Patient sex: M
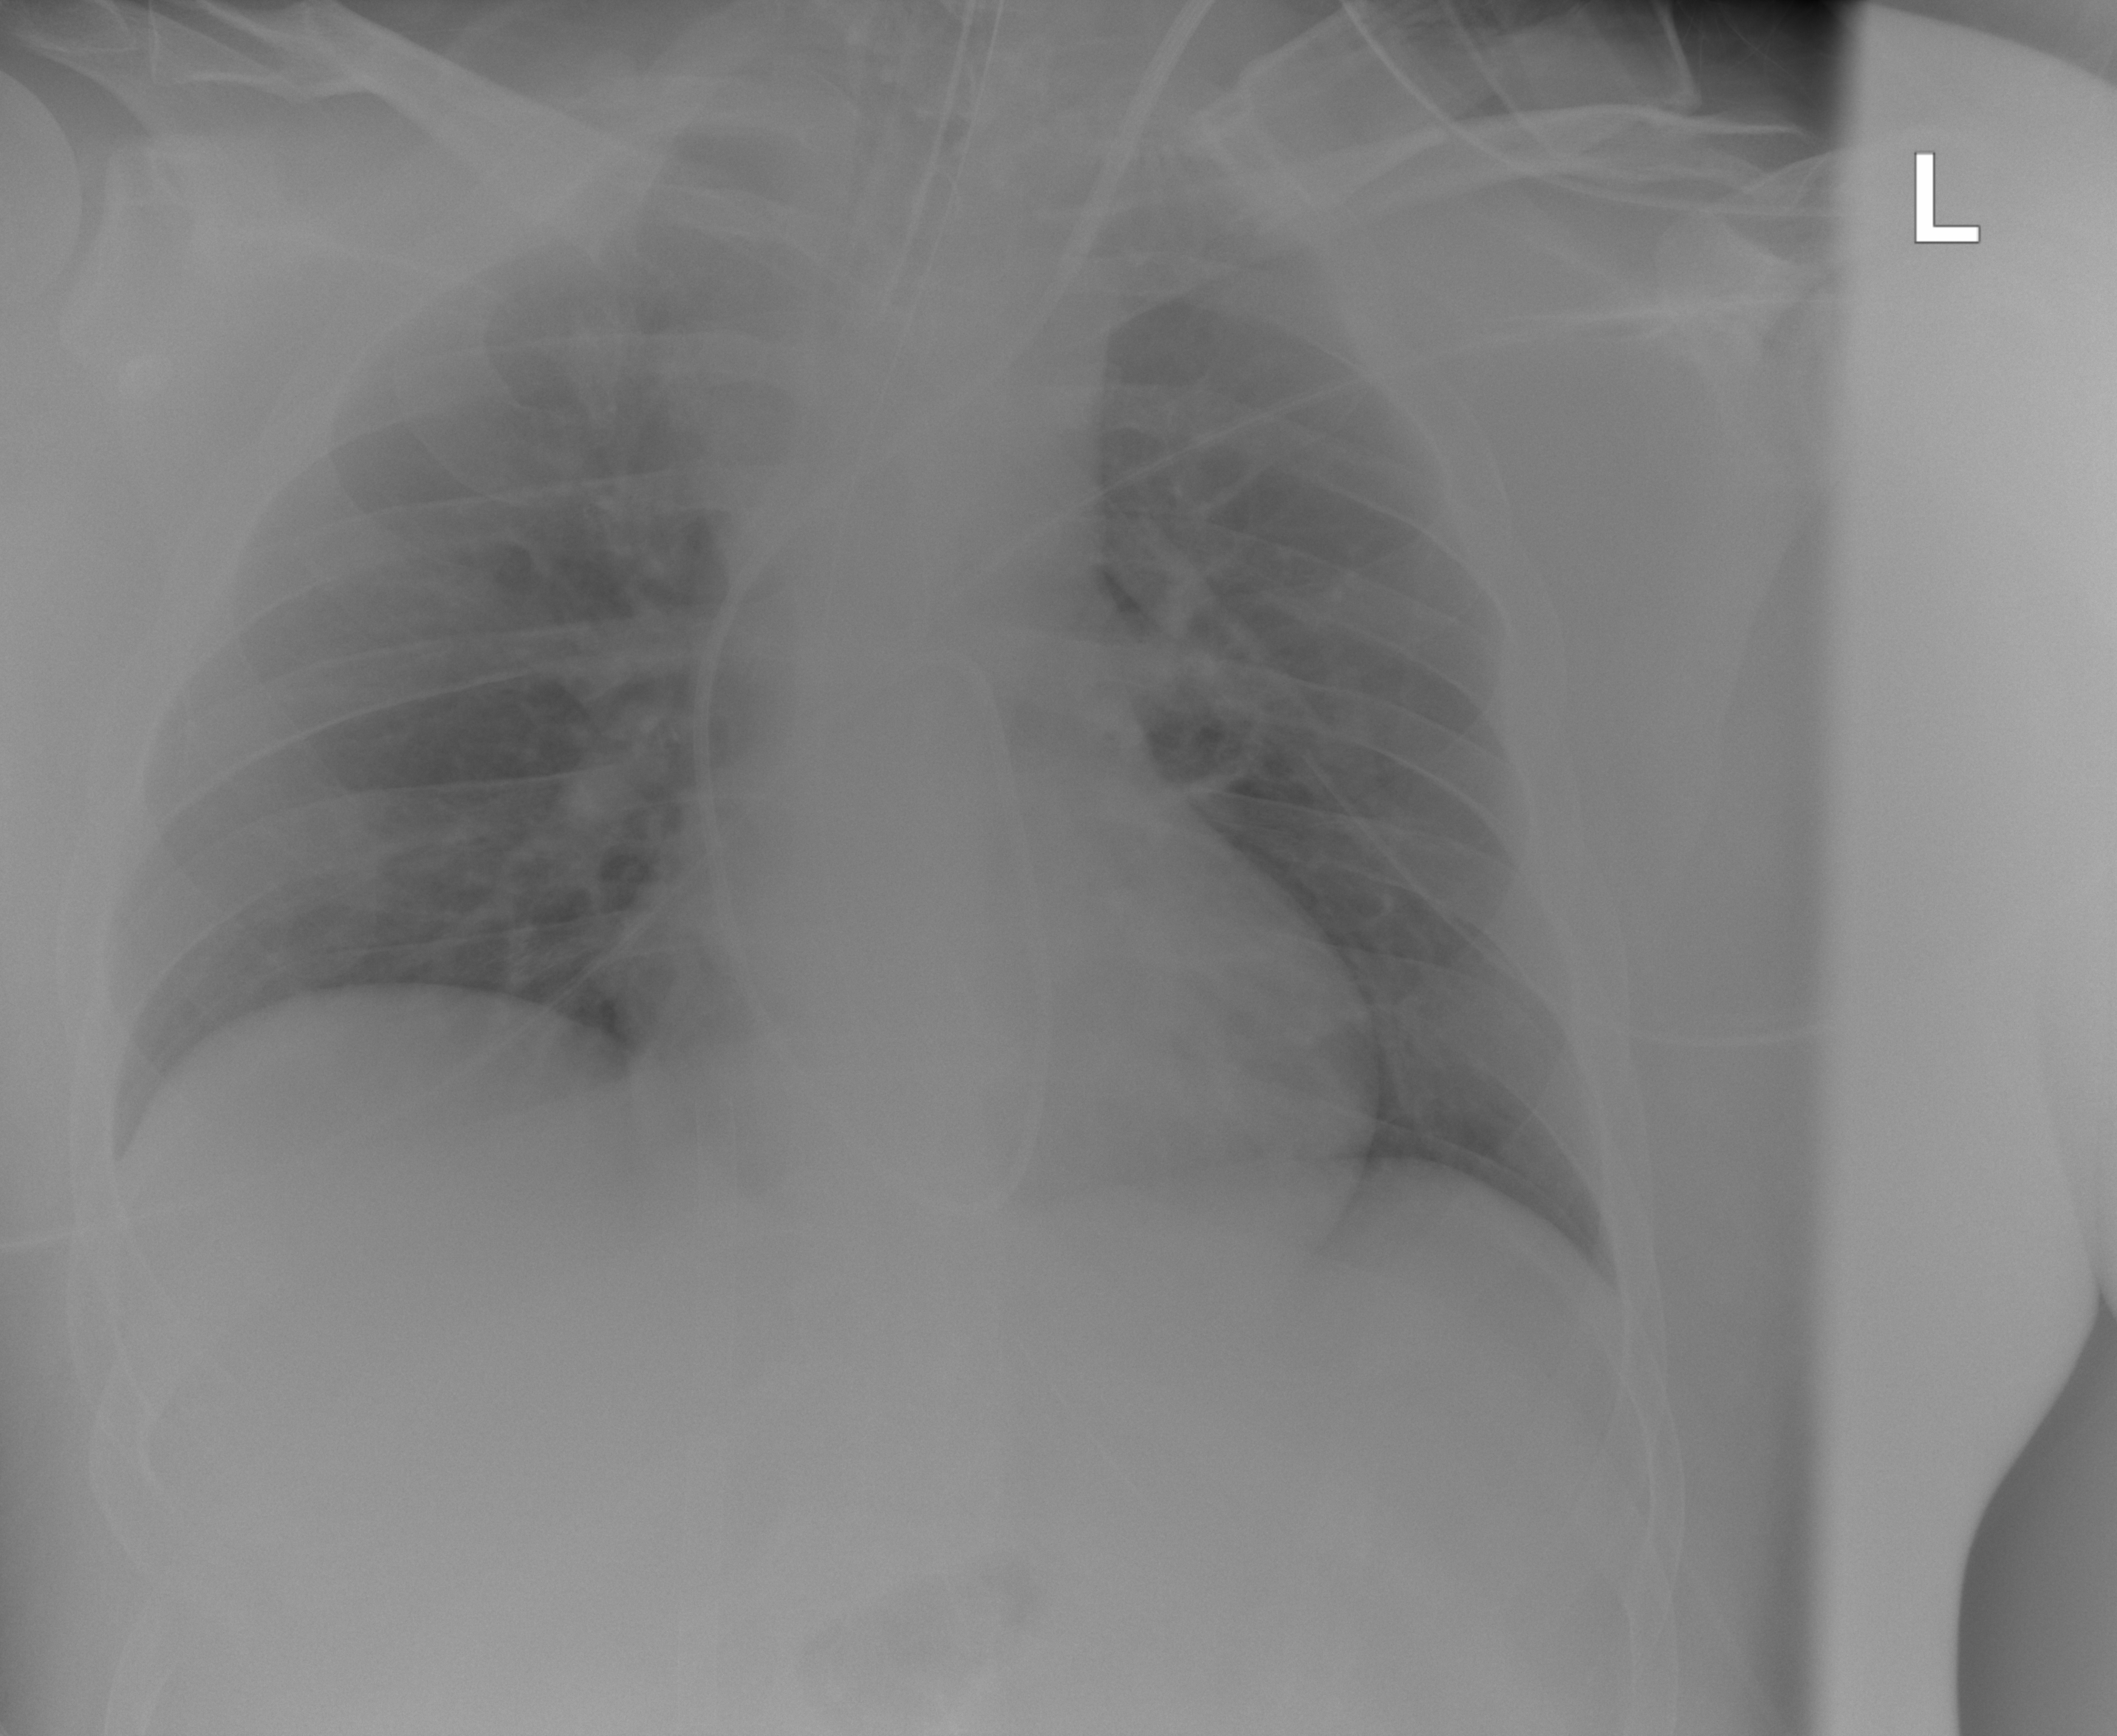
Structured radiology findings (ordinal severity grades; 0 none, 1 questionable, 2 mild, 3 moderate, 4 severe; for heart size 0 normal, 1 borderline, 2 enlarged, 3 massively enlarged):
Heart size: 0
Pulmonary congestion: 2
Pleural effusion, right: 0
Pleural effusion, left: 0
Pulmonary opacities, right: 0
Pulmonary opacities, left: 0
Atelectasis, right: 0
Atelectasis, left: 0